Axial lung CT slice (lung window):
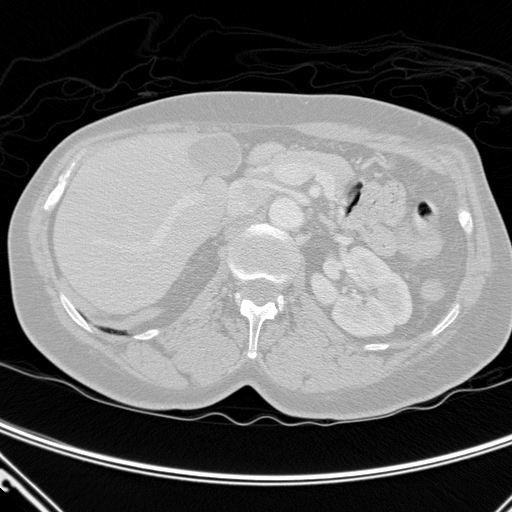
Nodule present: no